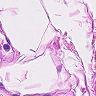
Metastatic tissue present: no